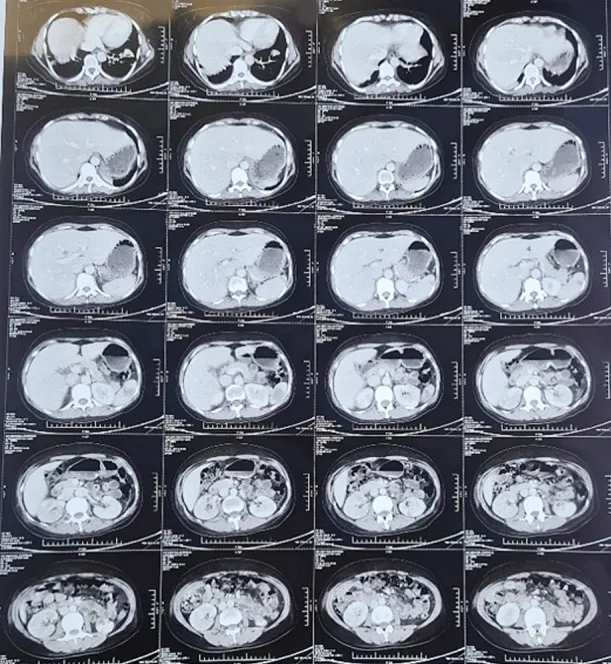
CT abdomen showing splenic and renal cortical infarcts.
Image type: radiology (ct)